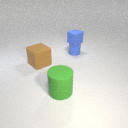
large green rubber cylinder to the left of small blue rubber cylinder